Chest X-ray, PA view. Patient: 56 years old, sex F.
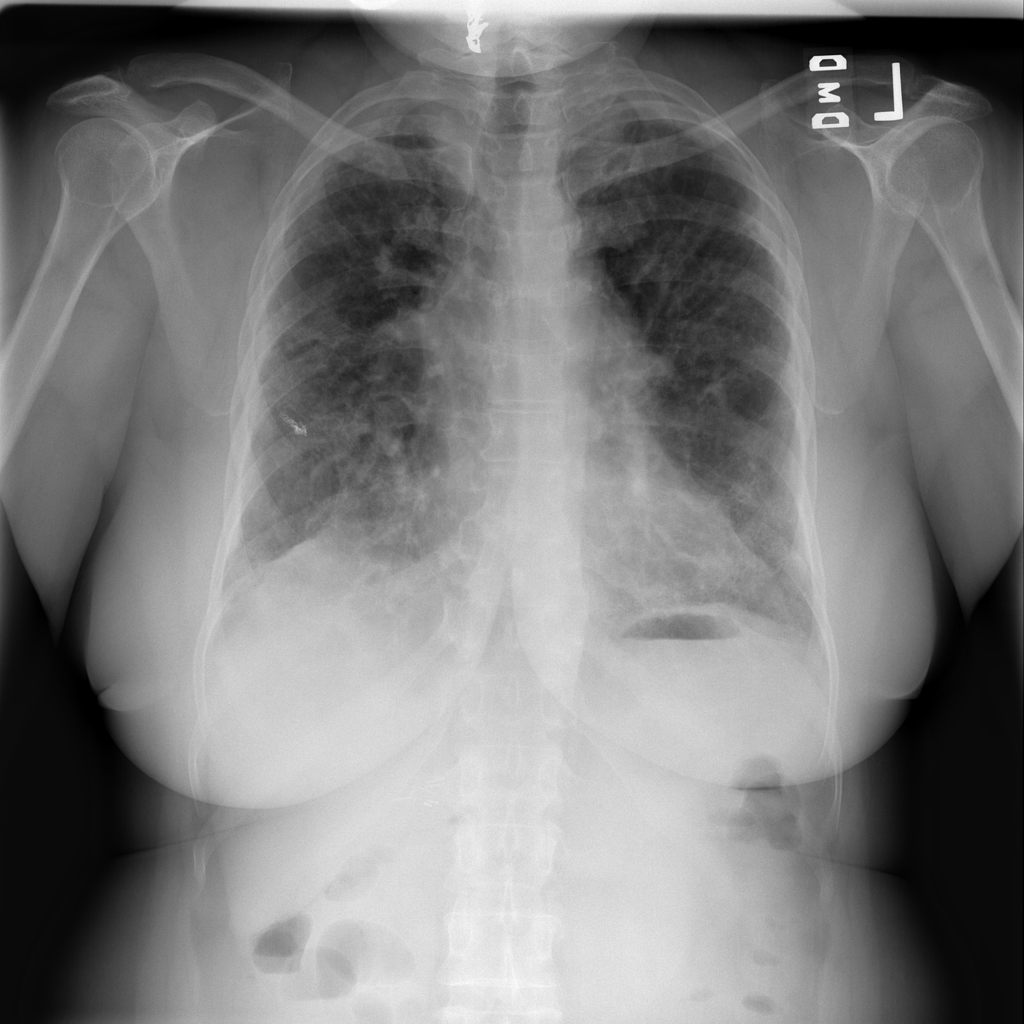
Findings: No Finding